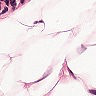
Metastatic tissue present: no